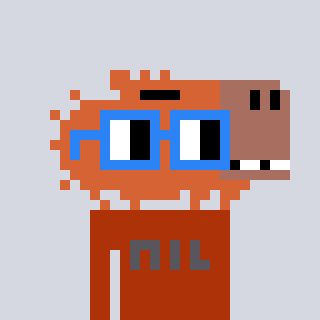
a pixel art character with square blue glasses, a capybara-shaped head and a hotbrown-colored body on a cool background